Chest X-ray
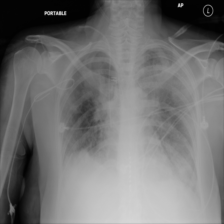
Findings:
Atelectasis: negative
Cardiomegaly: negative
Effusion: negative
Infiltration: negative
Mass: negative
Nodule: positive
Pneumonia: negative
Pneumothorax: negative
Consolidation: positive
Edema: negative
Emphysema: negative
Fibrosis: negative
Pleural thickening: negative
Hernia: negative